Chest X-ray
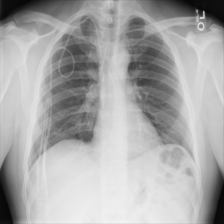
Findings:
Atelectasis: negative
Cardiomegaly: negative
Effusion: positive
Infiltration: positive
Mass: negative
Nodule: negative
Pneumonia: negative
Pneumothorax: negative
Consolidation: negative
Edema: negative
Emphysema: negative
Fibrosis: negative
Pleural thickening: negative
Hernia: negative